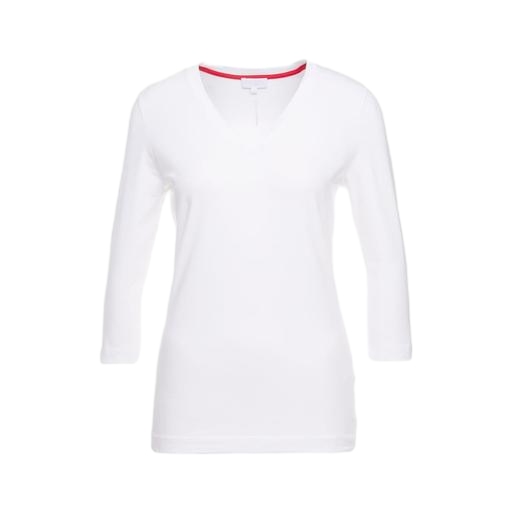
white 3/4 length sleeve v-neck tee, white three-quarter-sleeve top only macy, white three-quarter sleeve tee, white background